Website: lowes
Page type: order-returns
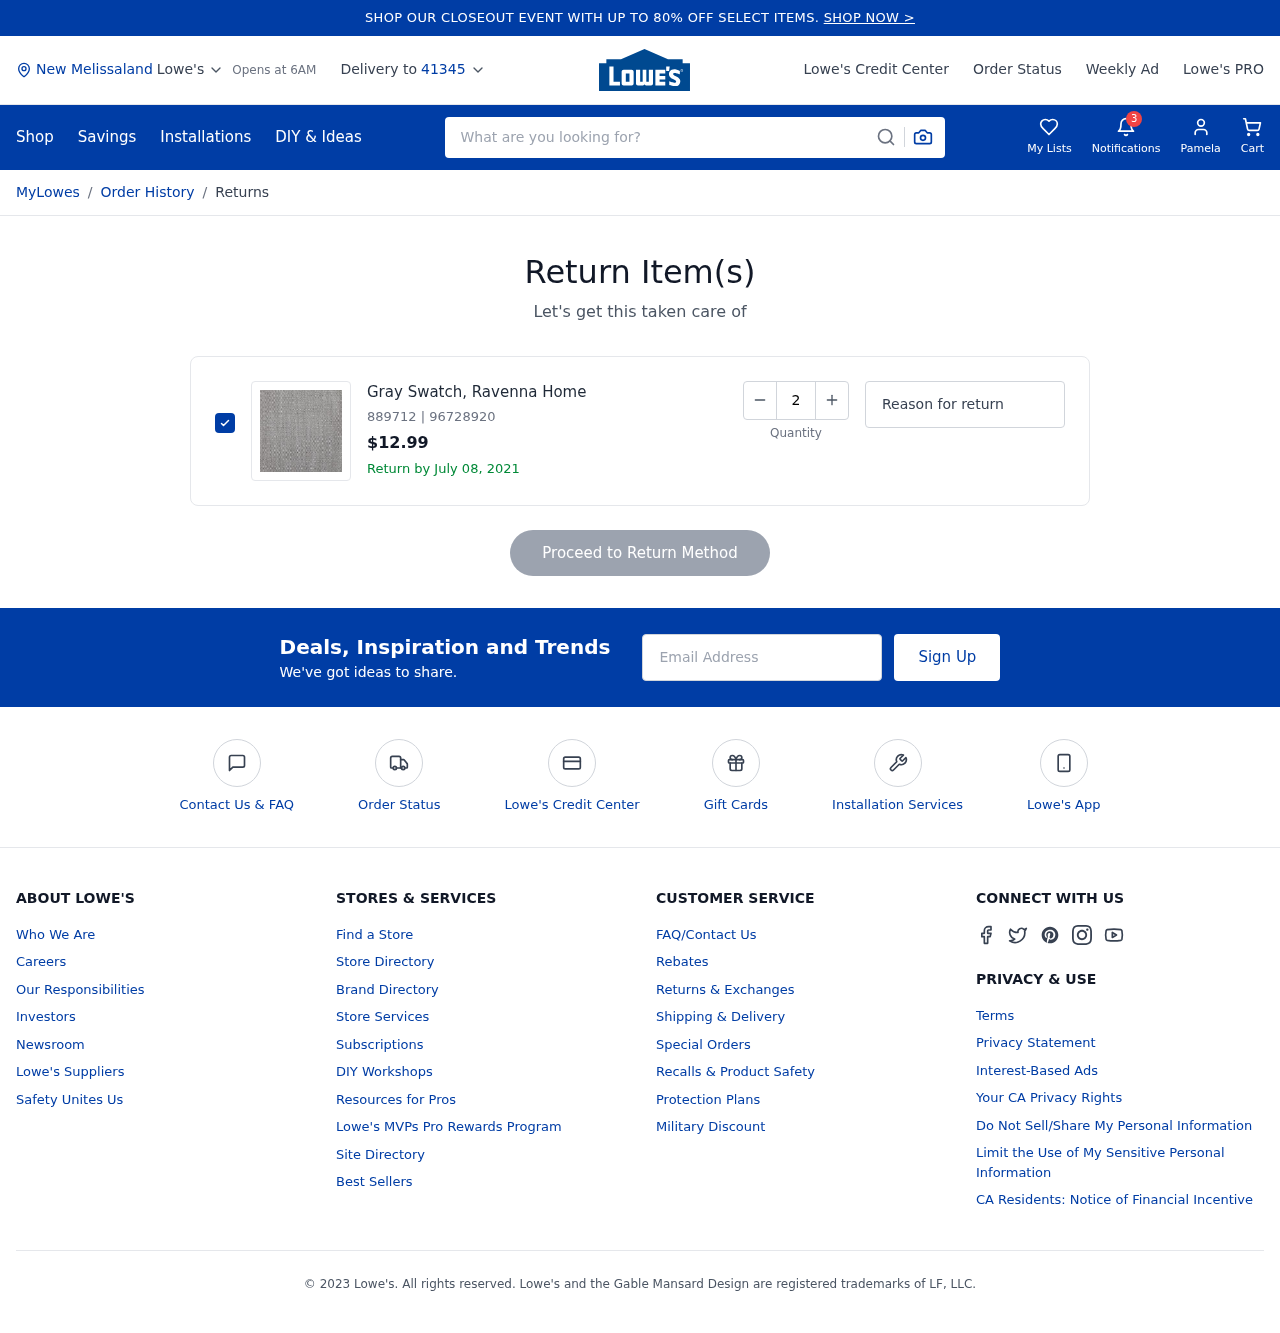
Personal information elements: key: PII_CITY
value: New Melissaland
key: PII_FIRSTNAME
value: Pamela
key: PII_POSTCODE
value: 41345
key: PII_EMAIL
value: pamela.guerra@yahoo.com
Product elements: key: PRODUCT1_NAME
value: Gray Swatch, Ravenna Home
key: PRODUCT1_PRICE
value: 12.99
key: PRODUCT1_ITEM_NUMBER
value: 889712
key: PRODUCT1_MODEL_NUMBER
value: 96728920
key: PRODUCT1_QUANTITY
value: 2
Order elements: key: ORDER_RETURN_BY_DATE
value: July 08, 2021